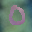
Label: 0